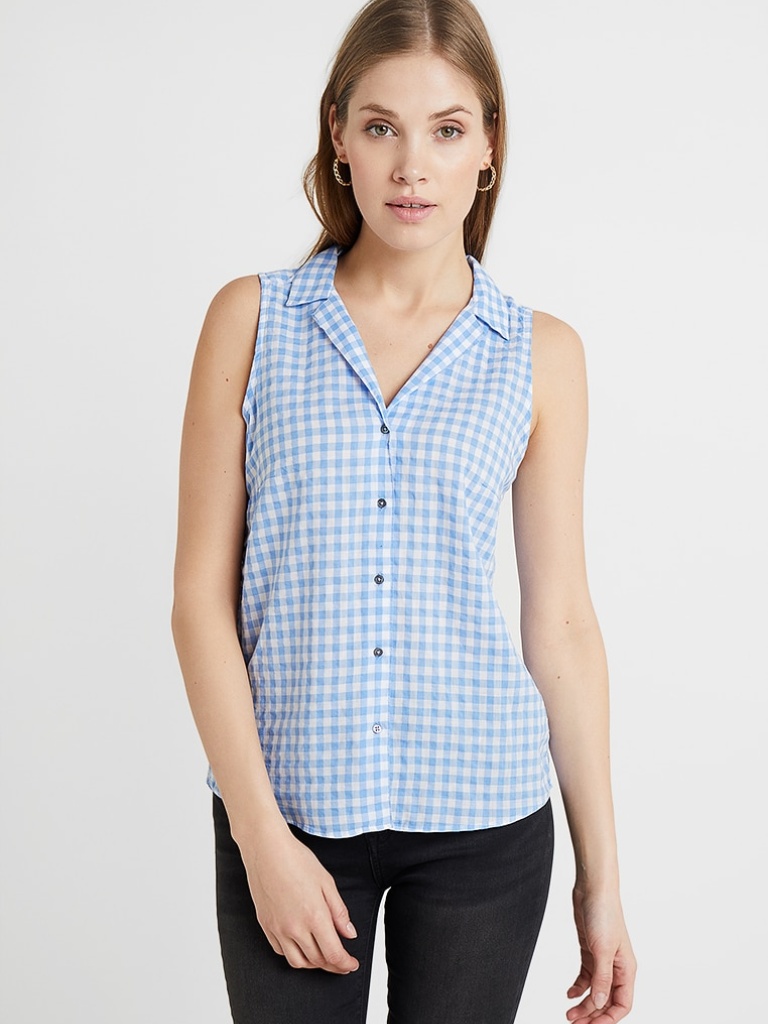
cotton relaxed sleeveless hip length Untucked collared blouse